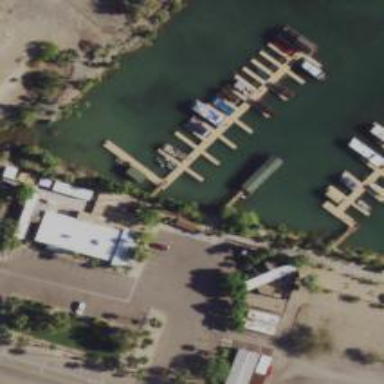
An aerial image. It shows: Pier with mooring facilities.